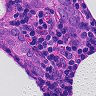
Metastatic tissue present: yes